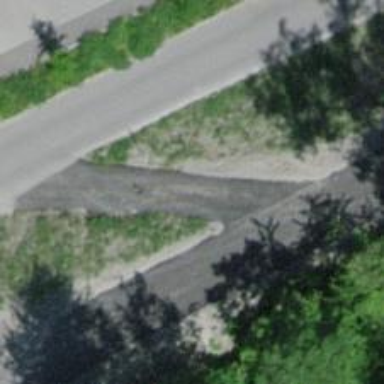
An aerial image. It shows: Bollard.